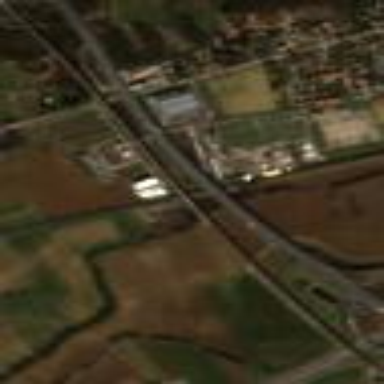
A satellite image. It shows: Man-made viaduct bridge.